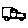
Label: car